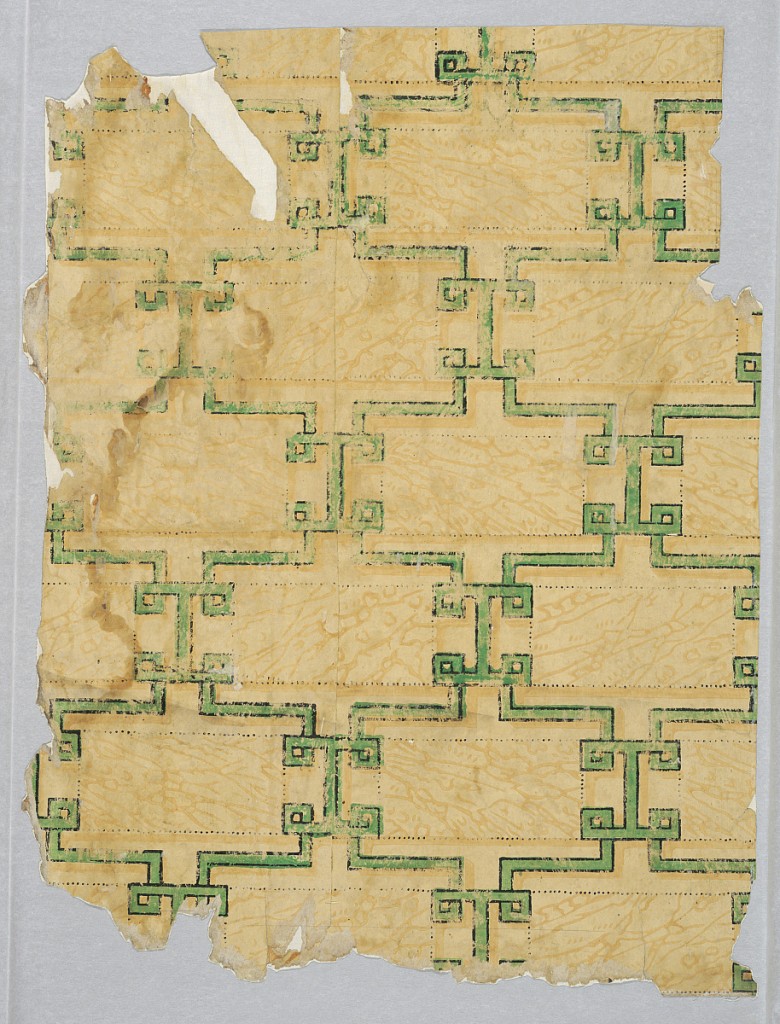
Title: Sidewall
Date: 1810
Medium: Block-printed on handmade paper
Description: A squared off, repeating, strapwork design in green, surrounding a marbleized horizontal rectangle. The strapwork is outlined in black, and black dots enclose the marbleized portions. The designs interlock in alternating fashion above and below. Printed in green, black and light brown on beige ground.